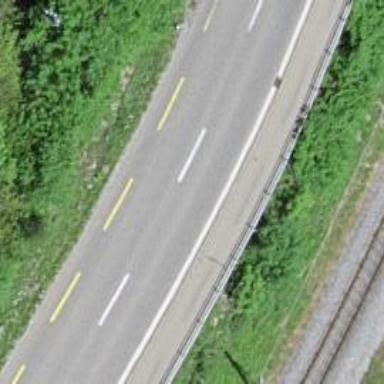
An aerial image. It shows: Secondary road with asphalt surface.